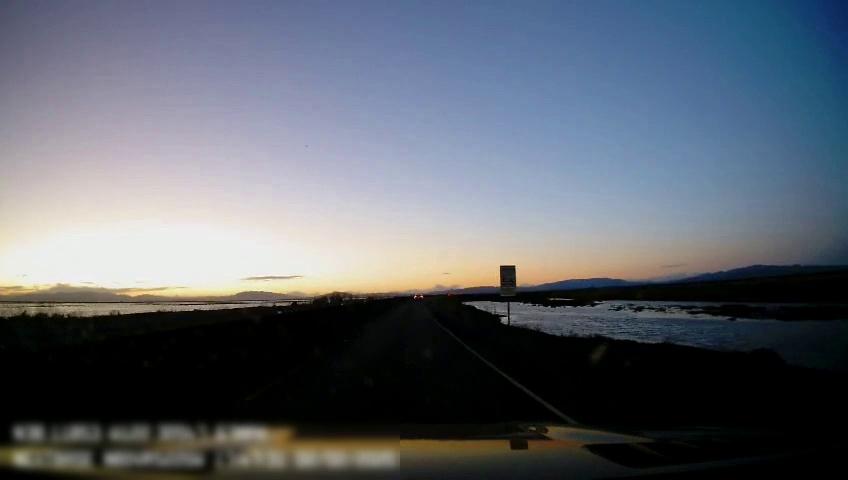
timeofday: Dusk/Dawn/Twilight
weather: Sunny
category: Drivable Space
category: Vehicles | Car
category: Lanes | Current Lane
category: Lanes | Current Lane
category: Traffic | Signs
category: Traffic | Signs